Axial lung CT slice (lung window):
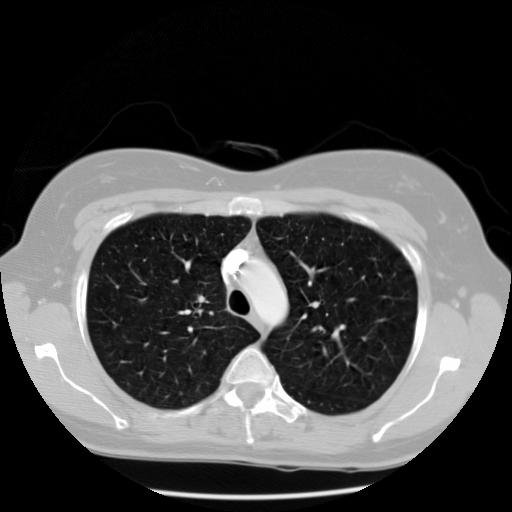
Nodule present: no